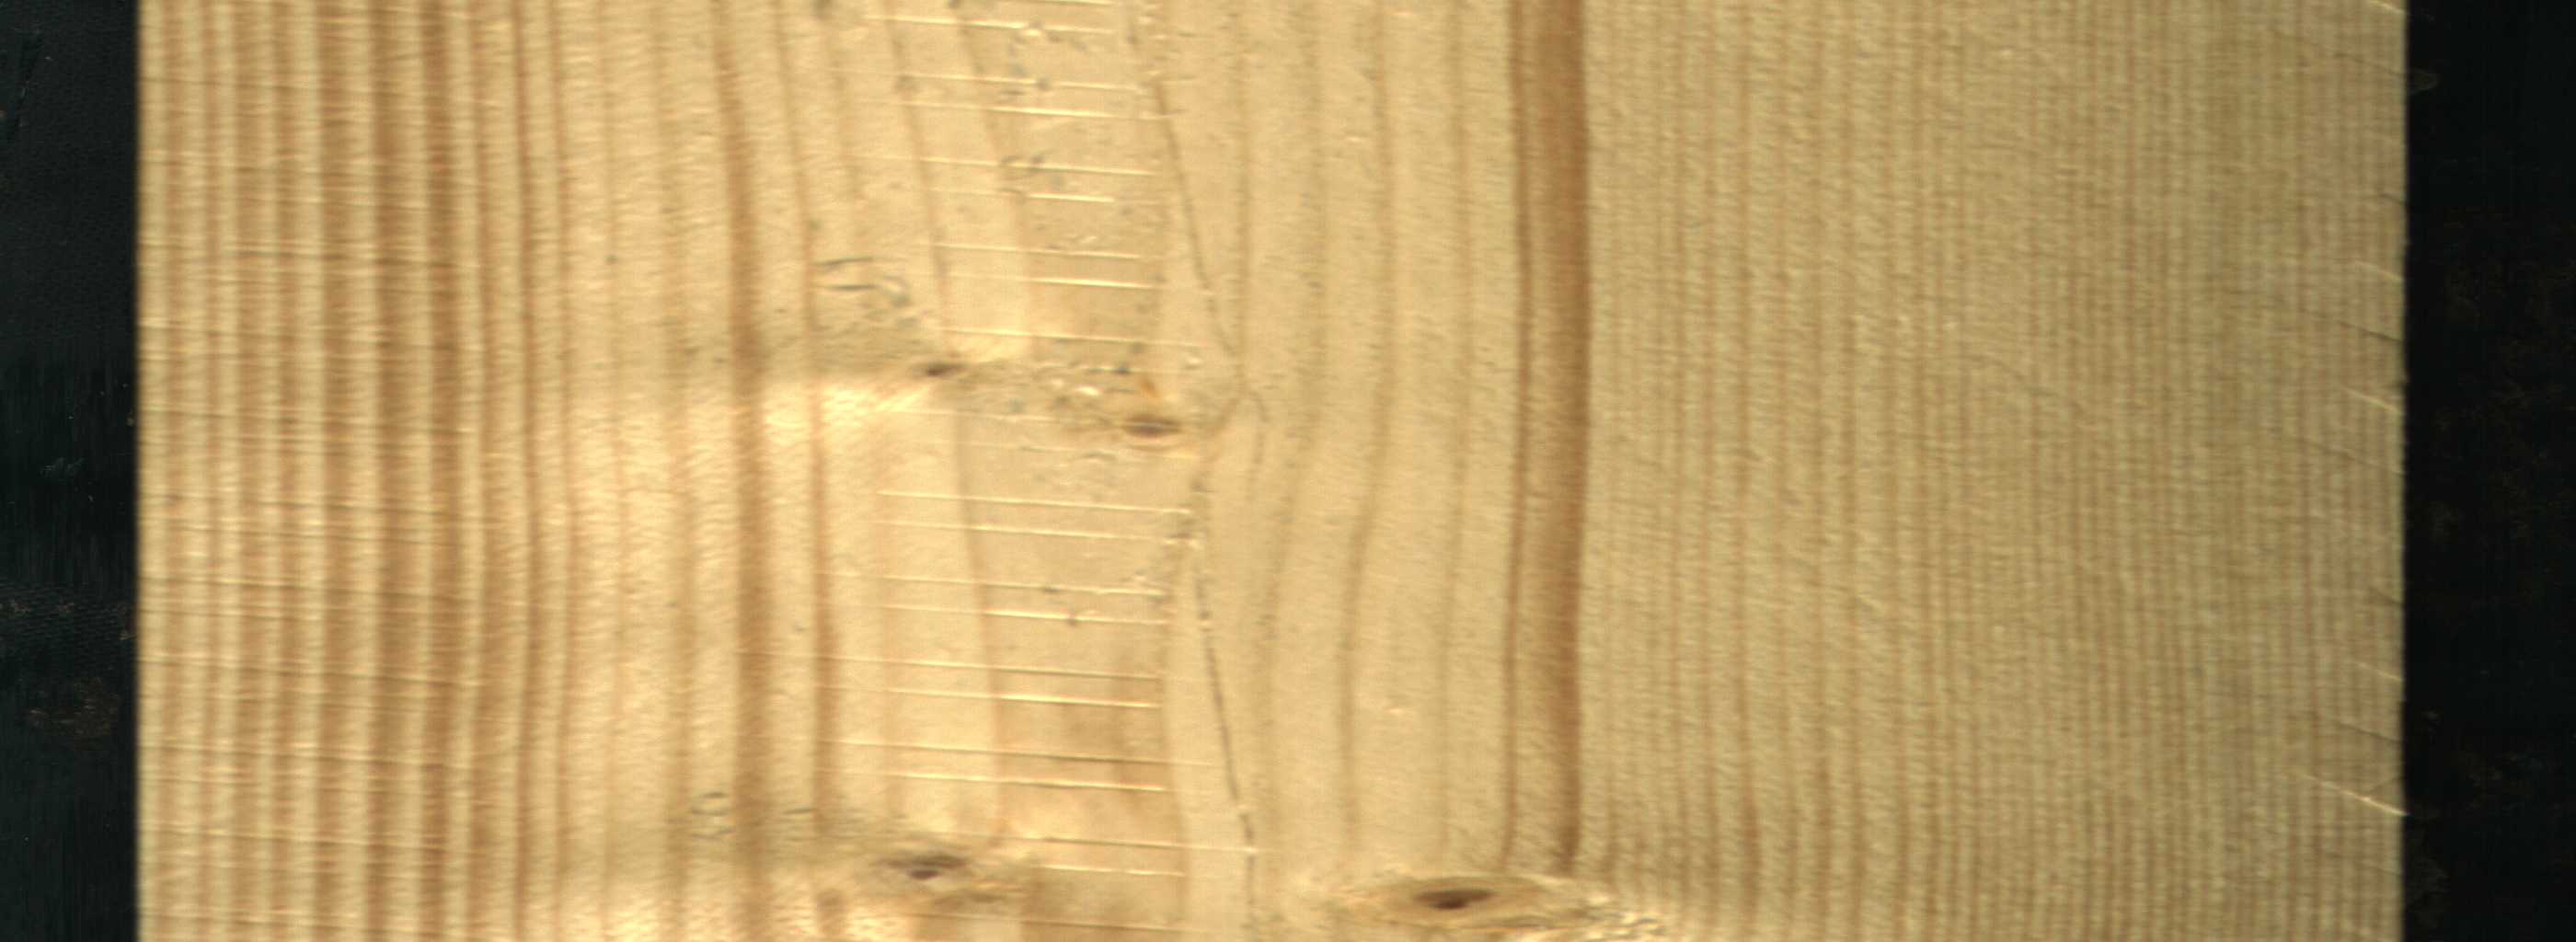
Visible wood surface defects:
Live_Knot
Live_Knot
Live_Knot
Live_Knot